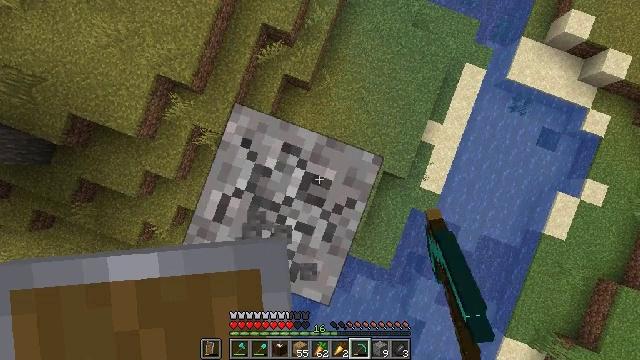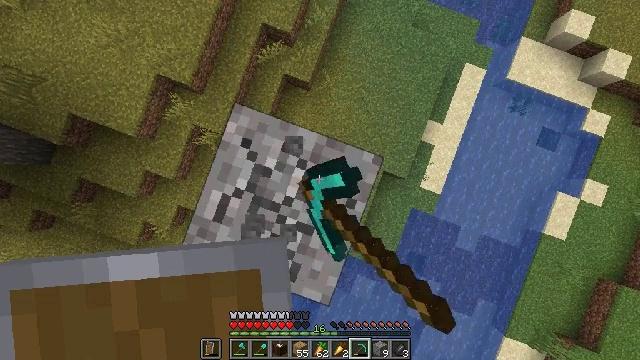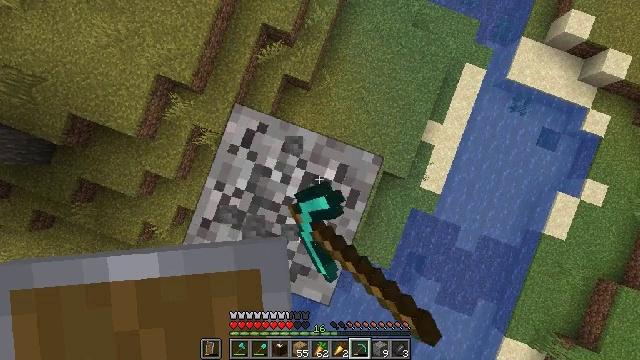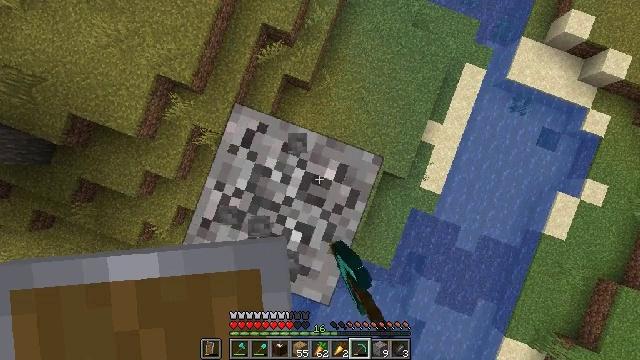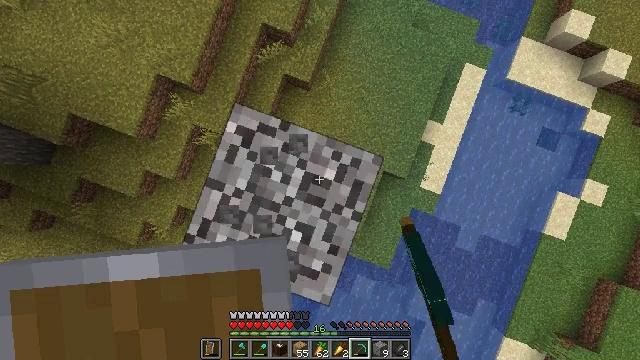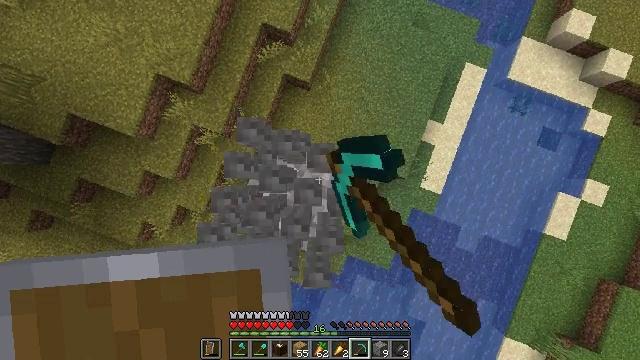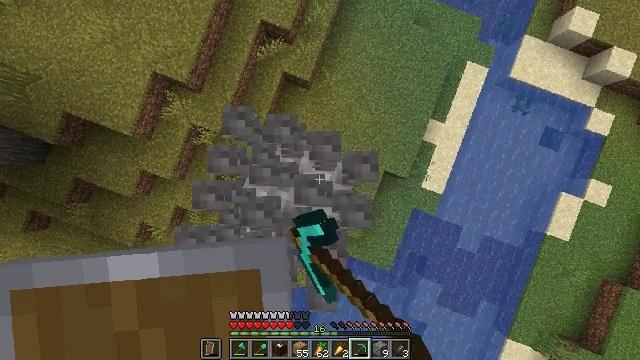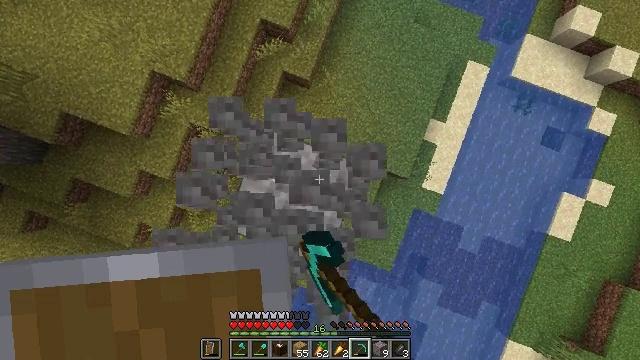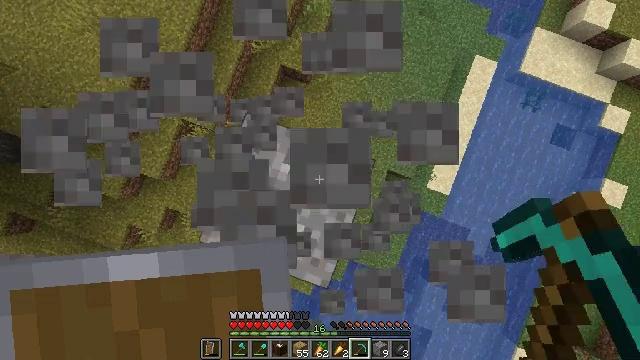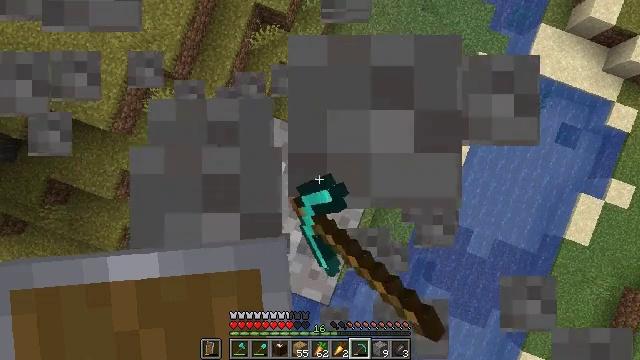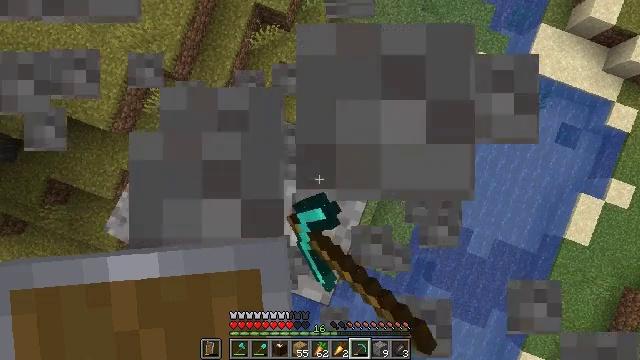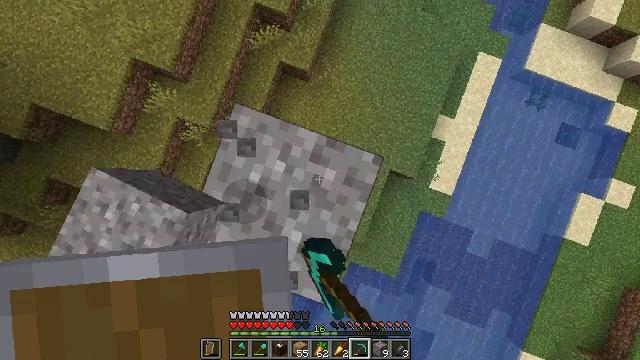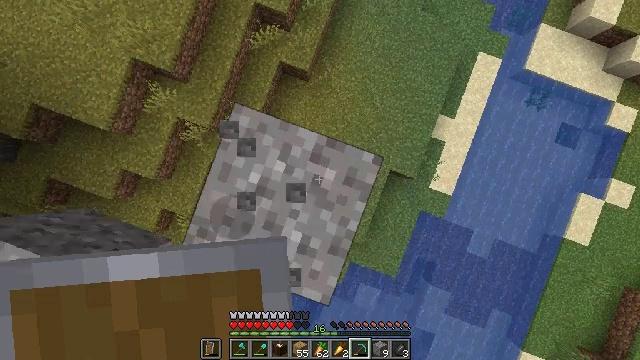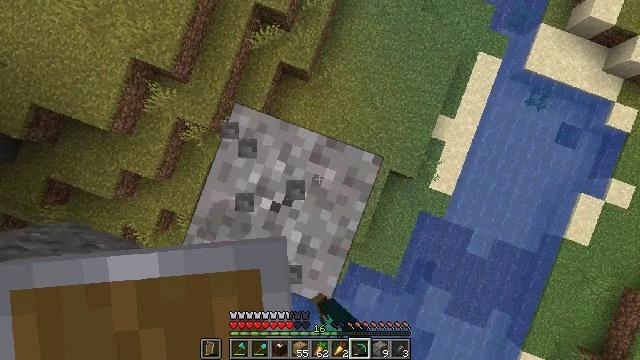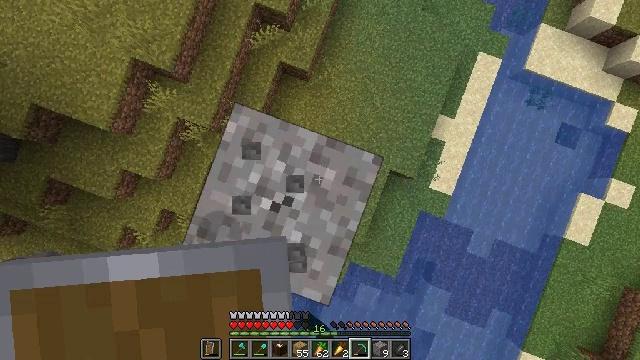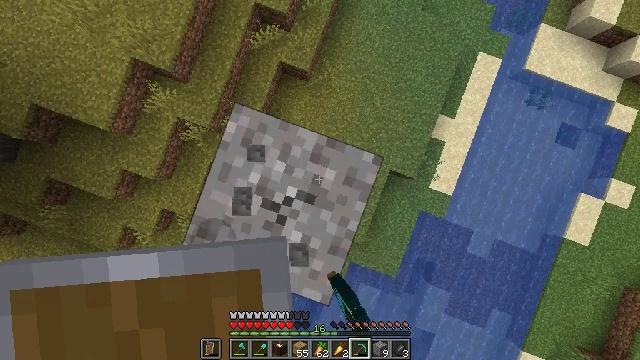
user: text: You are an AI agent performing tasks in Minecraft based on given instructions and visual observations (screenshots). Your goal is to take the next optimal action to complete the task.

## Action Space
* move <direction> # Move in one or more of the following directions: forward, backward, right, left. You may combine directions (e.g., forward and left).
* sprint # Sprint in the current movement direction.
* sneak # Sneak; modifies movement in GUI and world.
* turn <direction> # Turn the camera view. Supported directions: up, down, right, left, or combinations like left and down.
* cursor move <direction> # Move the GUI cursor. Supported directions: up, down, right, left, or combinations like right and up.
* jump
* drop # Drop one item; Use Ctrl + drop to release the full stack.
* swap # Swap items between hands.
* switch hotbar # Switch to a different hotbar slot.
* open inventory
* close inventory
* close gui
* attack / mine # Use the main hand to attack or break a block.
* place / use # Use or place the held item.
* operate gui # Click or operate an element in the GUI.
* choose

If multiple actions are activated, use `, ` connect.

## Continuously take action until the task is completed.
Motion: motion action
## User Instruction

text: Mine gravel from the ground.
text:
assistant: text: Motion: attack / mine
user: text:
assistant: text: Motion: attack / mine
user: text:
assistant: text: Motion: attack / mine
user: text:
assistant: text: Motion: attack / mine
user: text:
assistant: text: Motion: attack / mine
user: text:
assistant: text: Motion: attack / mine
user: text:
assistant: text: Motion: attack / mine
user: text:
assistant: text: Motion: attack / mine
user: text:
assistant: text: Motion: attack / mine
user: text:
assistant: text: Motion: attack / mine
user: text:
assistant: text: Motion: attack / mine
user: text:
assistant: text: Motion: attack / mine
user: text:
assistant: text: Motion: attack / mine
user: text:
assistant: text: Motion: attack / mine
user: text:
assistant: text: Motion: attack / mine
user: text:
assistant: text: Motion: attack / mine
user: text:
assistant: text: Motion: attack / mine
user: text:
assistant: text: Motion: attack / mine
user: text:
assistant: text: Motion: attack / mine
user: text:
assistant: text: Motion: attack / mine
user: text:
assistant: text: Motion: attack / mine
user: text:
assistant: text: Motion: attack / mine
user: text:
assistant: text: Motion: attack / mine
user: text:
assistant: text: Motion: attack / mine
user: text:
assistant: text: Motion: attack / mine
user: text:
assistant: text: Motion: attack / mine
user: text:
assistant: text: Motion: attack / mine
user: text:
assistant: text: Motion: attack / mine
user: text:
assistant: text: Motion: attack / mine
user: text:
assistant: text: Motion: attack / mine